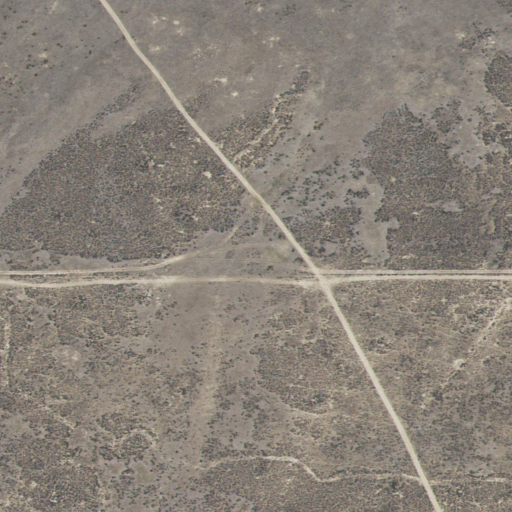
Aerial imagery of plain(s) in Idaho named Inside Desert containing shrub and grassland